Question: I'm looking for a solution to my problem. I have 2 java class of domain. Graduacao and Aluno, in Graduacao I have an attribute "graus" that is a Collection.
In Aluno class, I have collection attribute "List graduacao".
I add the Graduacao in a JComboBox about ComboBoxModel and when user selected a Graduacao I have a JList that show the "graus" of Graduacao.
What I need is get Graduacao and graus that user choose and add to Aluno and persist after show results in a JTable with AbstractTableModel.
I'm trying this
'''
@Entity
@Table(name="graduacao")
public class Graduacao {
@Id @GeneratedValue
private Integer id;
@NotNull @Column(unique = true)
private String graduacao;
@ElementCollection
@CollectionTable(name="graduacao_grau", joinColumns=@JoinColumn(name="id_graduacao"))
@Column(name="grau")
private List<String> graus;
//get and set
@Entity
@Table(name="aluno")
public class Aluno {
@Id @GeneratedValue
private Integer id;
//informacoes gerais
@NotNull
private String nome;
private String cpf;
private String rg;
private String nomePai;
private String nomeMae;
@Temporal(TemporalType.DATE)
private Date dtNascimento;
@Temporal(TemporalType.TIMESTAMP)
private Date dtCadastro;
private String status;
private String observacoes;
//logradouro
private String endereco;
private String bairro;
private String complemento;
private String cidade;
private String cep;
@Enumerated(EnumType.STRING)
private EstadoBrasileiro uf;
//contato
@ElementCollection
@CollectionTable(name="telefone_aluno", joinColumns=@JoinColumn(name="id_aluno"))
@Column(name="telefone")
private List<String> telefones;
private String email;
//graduacao
@OneToMany @JoinColumn(name="id_aluno")
private List<Graduacao> graduacao;
@Temporal(TemporalType.DATE)
private Date dataGraduou;
//federacao
@OneToMany @JoinColumn(name="id_federacao")
private List<Federacao> federacao;
//get and set
'''
here the print

/** edit */
I solved the problem, here the project: <URL>
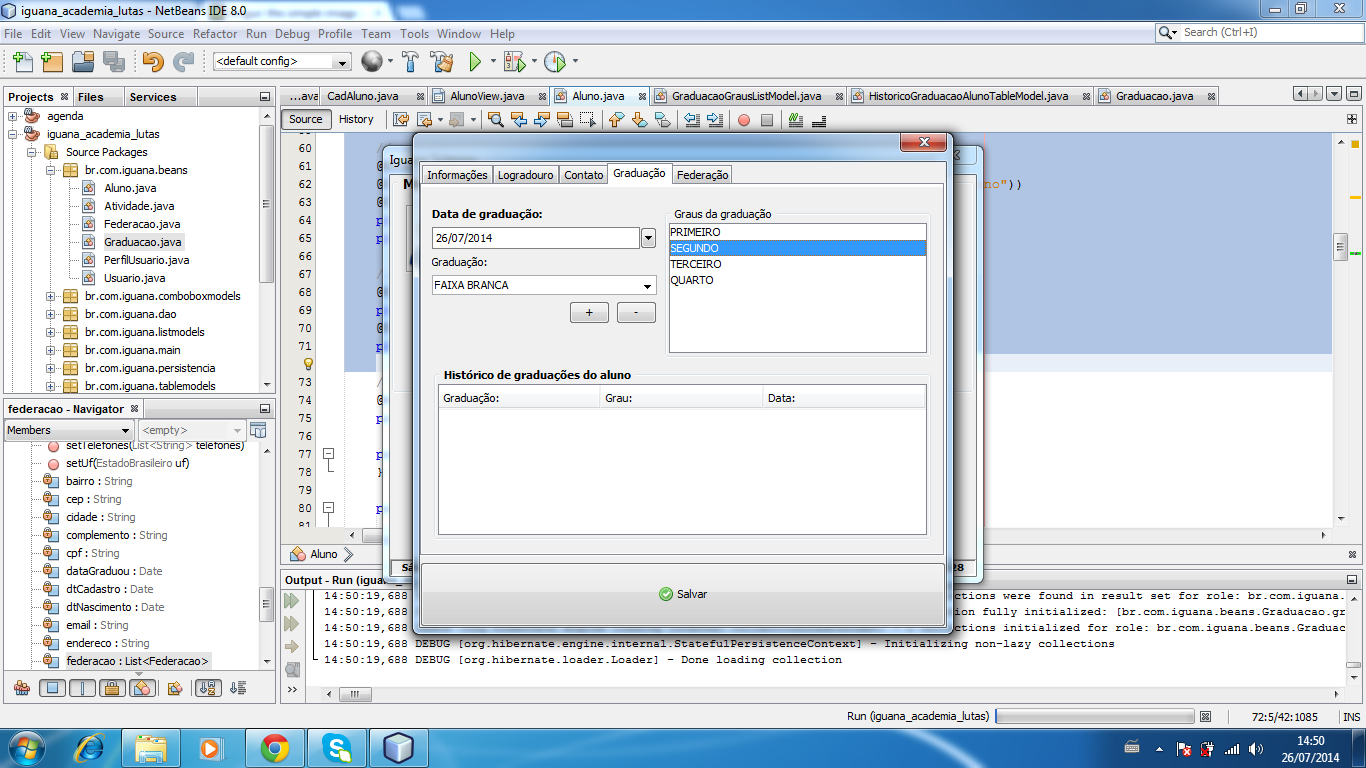
Answer: A complete example is beyond the scope of StackOverflow. Two approaches are common, although neither is simple:
- Create a custom <URL>.
A number of ancillary links related to this topic are shown in this <URL>.